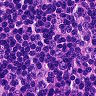
Metastatic tissue present: no